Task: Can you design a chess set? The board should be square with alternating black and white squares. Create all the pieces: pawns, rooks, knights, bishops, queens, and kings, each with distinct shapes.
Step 3276:
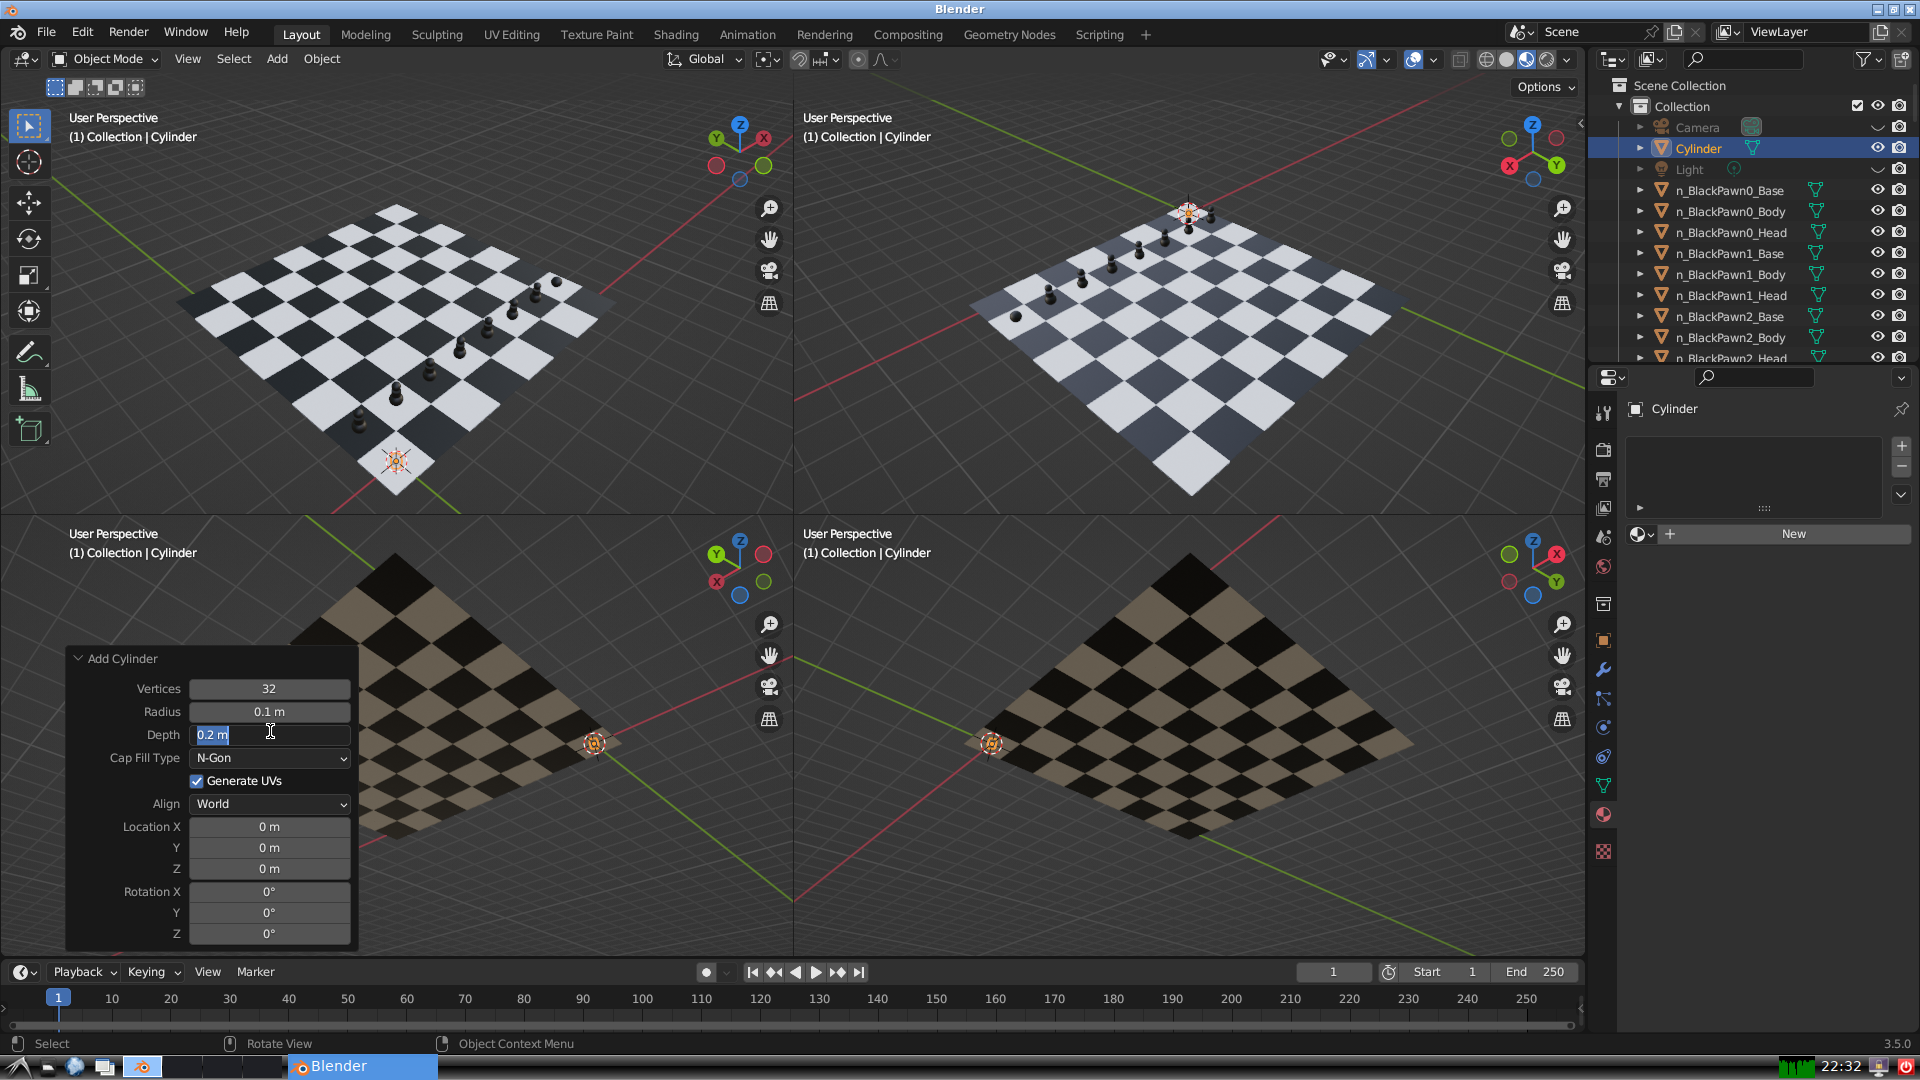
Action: input_text: 0.2